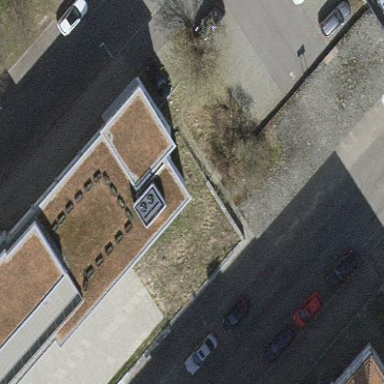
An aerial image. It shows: Garages with flat roofs.